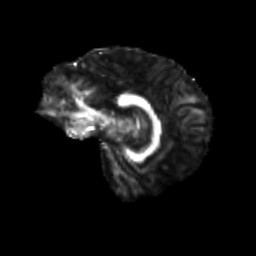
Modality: FA
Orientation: sagittal
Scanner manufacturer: siemens
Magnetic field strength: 3 T
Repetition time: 9.2 s
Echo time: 0.084 s